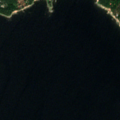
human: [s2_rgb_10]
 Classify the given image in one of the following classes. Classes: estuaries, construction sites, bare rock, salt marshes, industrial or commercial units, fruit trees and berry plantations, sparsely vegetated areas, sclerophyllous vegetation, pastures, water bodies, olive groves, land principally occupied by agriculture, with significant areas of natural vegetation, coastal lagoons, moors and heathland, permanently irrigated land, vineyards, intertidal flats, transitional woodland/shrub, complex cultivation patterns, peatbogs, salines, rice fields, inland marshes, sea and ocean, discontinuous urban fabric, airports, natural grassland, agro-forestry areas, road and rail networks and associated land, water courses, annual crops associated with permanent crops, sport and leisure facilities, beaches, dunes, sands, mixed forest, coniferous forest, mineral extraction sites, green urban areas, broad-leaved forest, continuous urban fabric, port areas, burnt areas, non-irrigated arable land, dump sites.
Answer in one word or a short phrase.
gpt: coniferous forest, sea and ocean